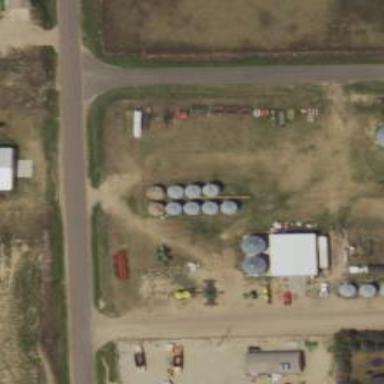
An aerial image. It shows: Silo.